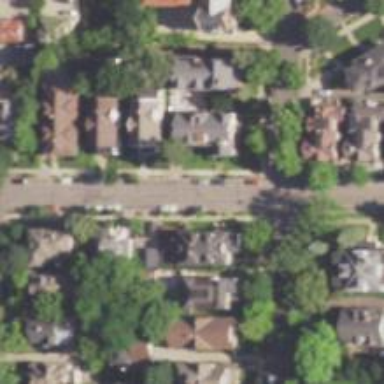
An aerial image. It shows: Neighborhood.